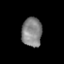
Tissue: skin
Cell type: Epithelial cells
Senescence score: 0.173
Nuclear area (px): 579
Mean DAPI intensity: 132.185